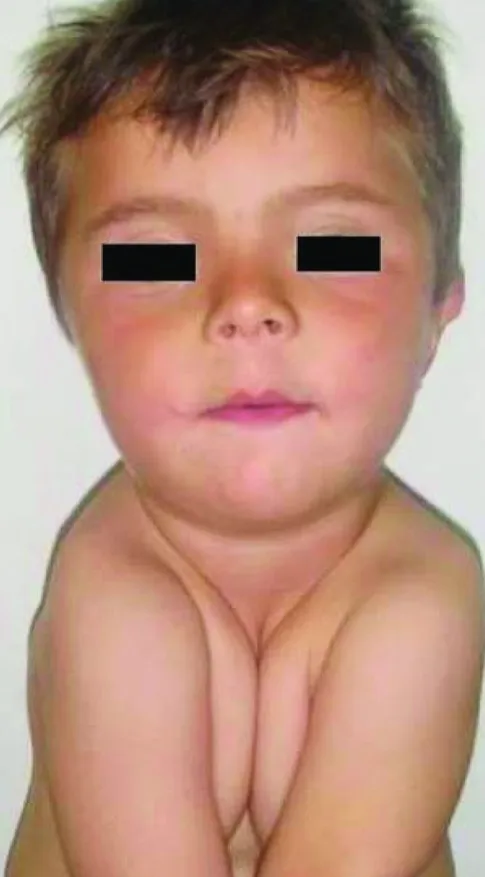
Facial appreance and hypermobile shoulders.
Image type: medical_photograph (oral_photograph)